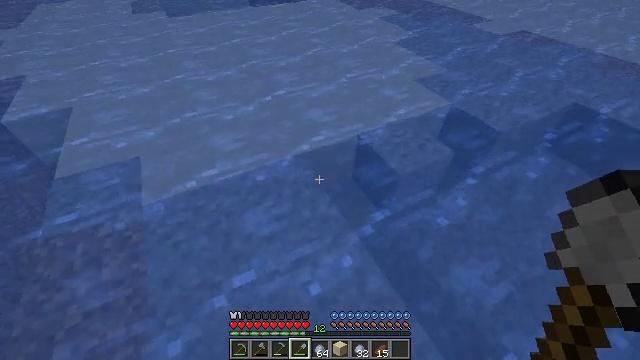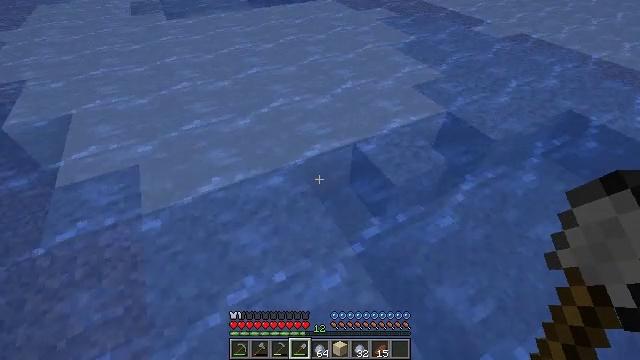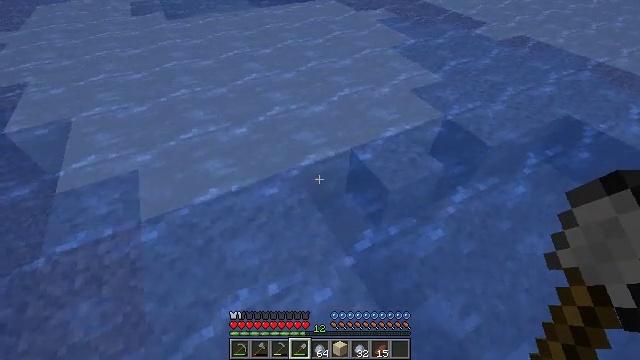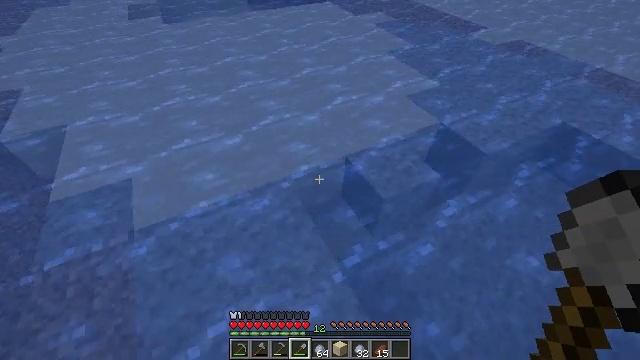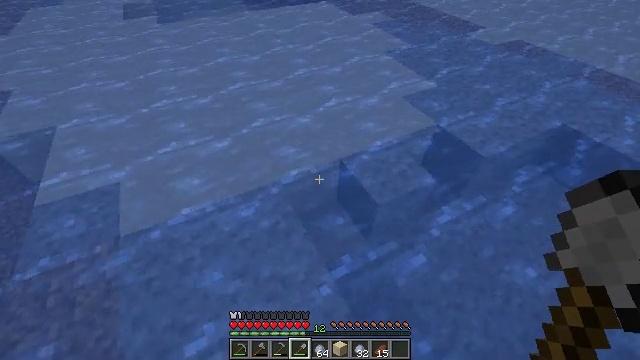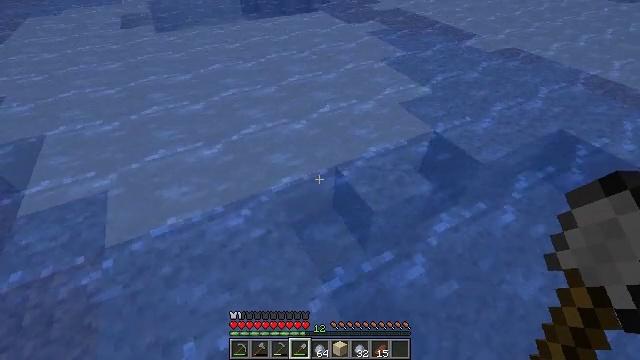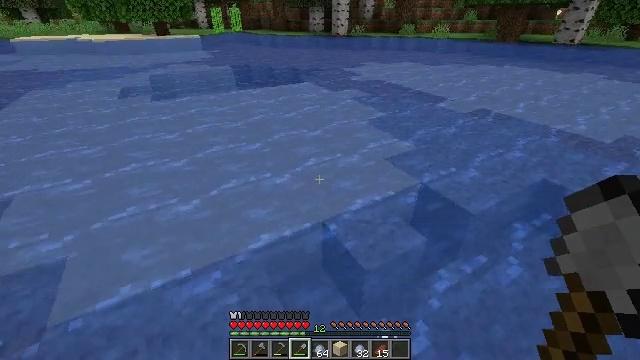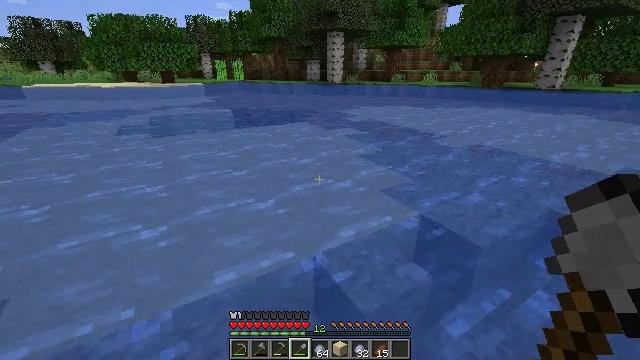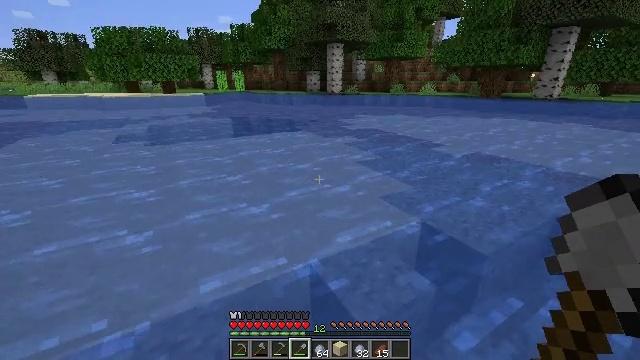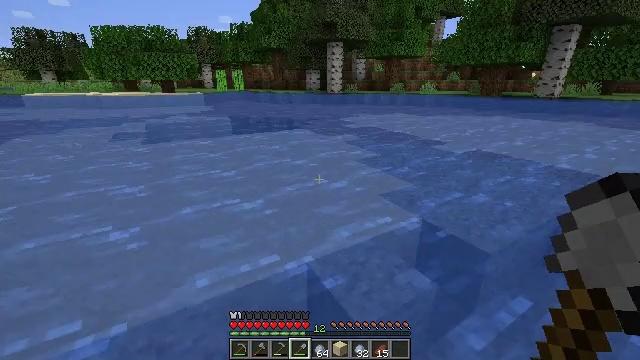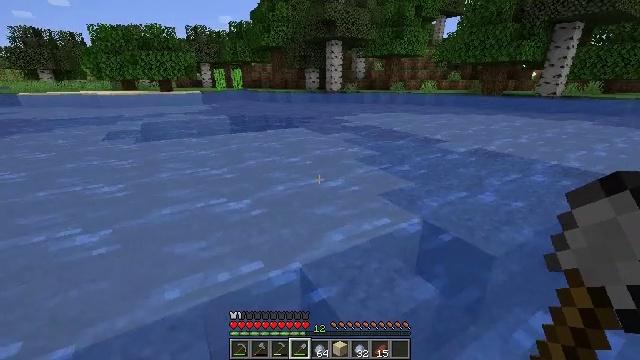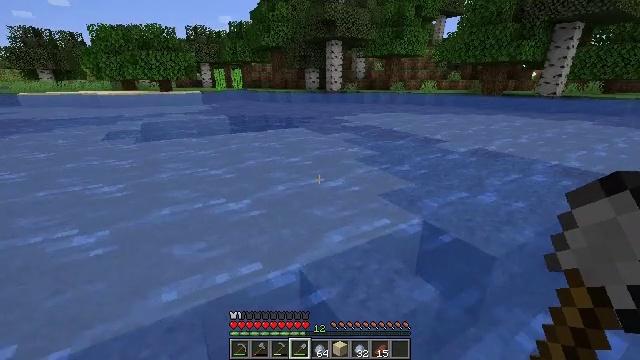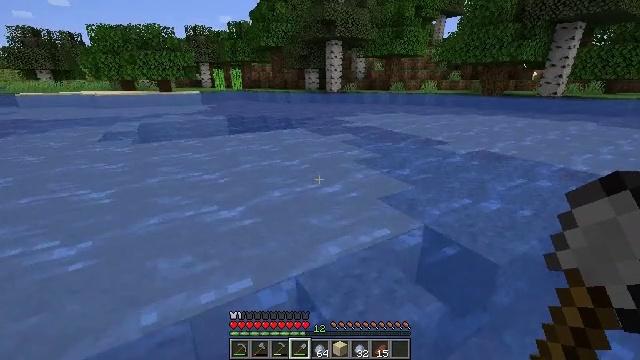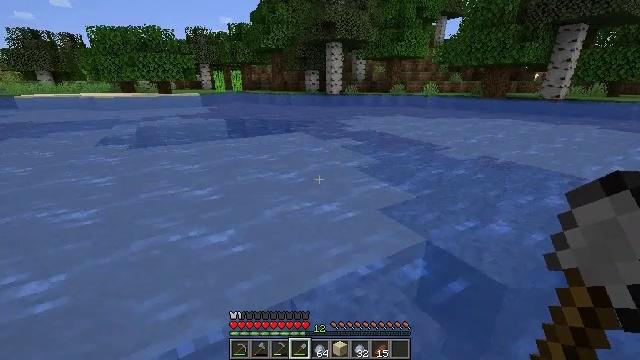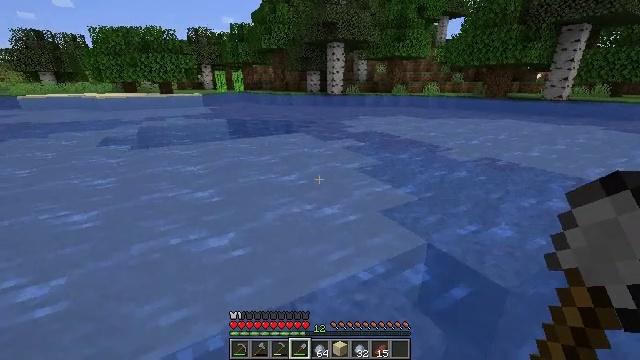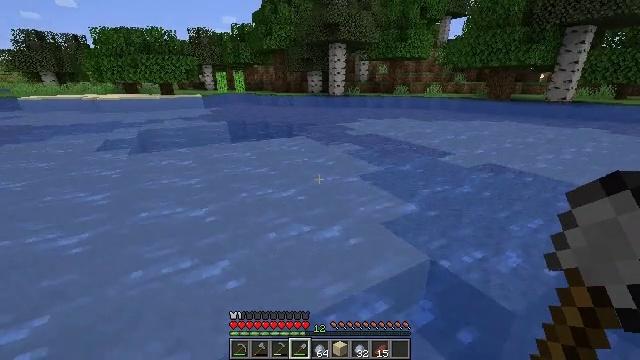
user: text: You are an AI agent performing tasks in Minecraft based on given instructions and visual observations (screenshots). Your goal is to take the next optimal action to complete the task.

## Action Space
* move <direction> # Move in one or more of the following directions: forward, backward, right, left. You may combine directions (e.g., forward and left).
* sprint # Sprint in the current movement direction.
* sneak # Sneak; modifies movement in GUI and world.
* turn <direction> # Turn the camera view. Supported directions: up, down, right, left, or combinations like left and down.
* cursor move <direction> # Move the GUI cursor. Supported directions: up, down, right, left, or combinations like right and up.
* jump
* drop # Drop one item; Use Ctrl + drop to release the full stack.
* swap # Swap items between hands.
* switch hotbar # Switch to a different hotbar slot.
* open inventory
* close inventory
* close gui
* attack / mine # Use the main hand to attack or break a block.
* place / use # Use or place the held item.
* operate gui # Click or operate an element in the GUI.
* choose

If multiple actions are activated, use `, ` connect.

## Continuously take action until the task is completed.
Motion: motion action
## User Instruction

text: Attack the clay block to obtain it.
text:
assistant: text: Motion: move forward and move right, jump
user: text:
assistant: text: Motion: move forward and move right
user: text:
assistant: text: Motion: move forward and move right
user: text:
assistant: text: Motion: move forward and move right
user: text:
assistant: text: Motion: move forward and move right, turn up
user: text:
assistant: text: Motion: move forward, turn right and up
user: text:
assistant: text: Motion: move forward, turn up, jump
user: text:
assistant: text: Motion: move forward, turn up, jump
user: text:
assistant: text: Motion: move forward, jump
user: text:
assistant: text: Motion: move forward, jump
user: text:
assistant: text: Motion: move forward, jump
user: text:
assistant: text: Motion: move forward, jump
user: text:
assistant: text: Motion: move forward, jump
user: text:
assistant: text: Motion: move forward, jump
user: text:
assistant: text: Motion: move forward, jump
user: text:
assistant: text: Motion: move forward, jump
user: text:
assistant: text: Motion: move forward
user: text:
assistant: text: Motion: move forward
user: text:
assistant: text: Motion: move forward, turn down
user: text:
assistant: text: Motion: move forward, jump
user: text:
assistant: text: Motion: move forward, jump
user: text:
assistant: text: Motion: move forward, turn down, jump
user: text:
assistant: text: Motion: move forward, turn right and down, jump
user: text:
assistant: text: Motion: move forward, turn right and down, jump
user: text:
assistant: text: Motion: move forward, turn right and down, jump
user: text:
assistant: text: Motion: move forward and move left, turn right and down, jump
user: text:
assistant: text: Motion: move forward and move left, jump
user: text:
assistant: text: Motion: move forward and move left, jump
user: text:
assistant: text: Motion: move forward and move left, jump
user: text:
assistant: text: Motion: move forward and move left, jump